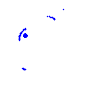
Particle: pion